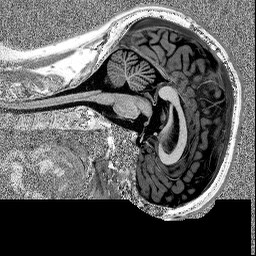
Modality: MP2RAGE
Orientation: sagittal
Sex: male